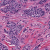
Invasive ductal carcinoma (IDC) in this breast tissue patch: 1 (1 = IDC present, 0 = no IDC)